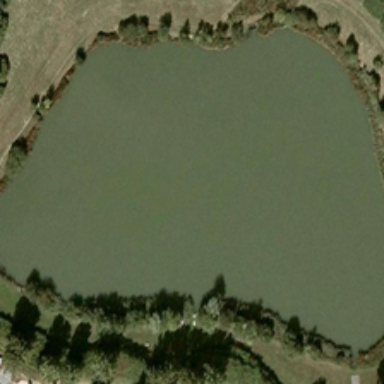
Many green trees and meadows are around an irregular pond .